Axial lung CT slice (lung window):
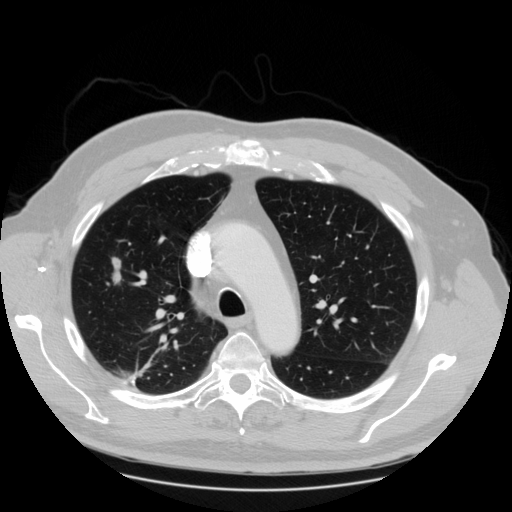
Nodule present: yes
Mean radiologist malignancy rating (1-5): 3.6